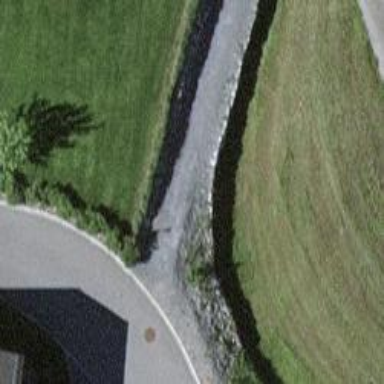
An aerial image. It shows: Wall made of dry stone.